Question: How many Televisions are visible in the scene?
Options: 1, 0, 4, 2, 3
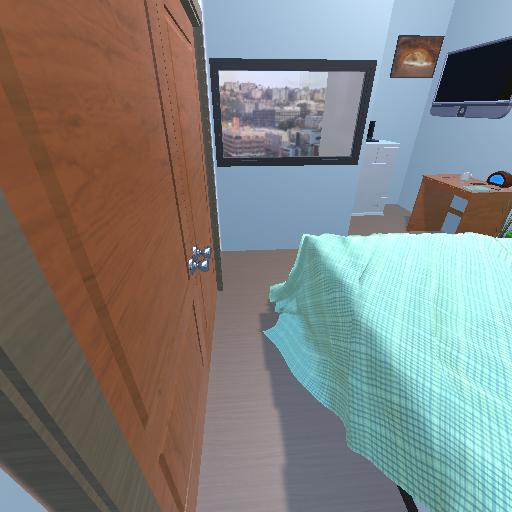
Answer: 1